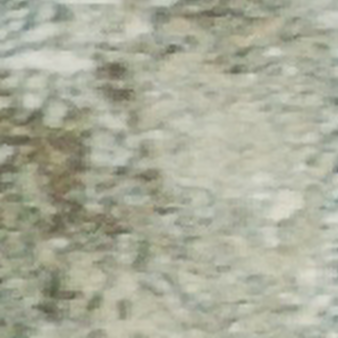
Label: other